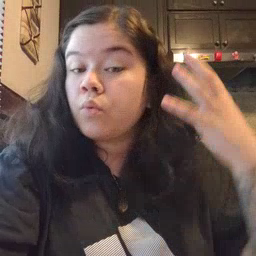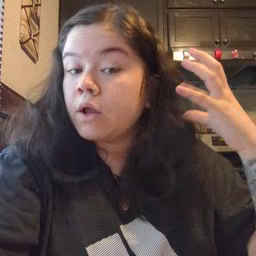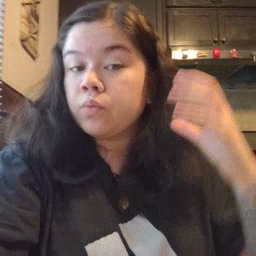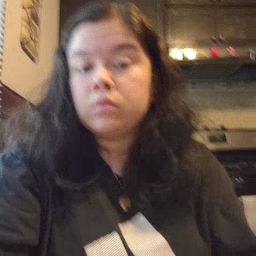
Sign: radio